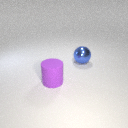
large purple rubber cylinder to the left of large blue metal sphere